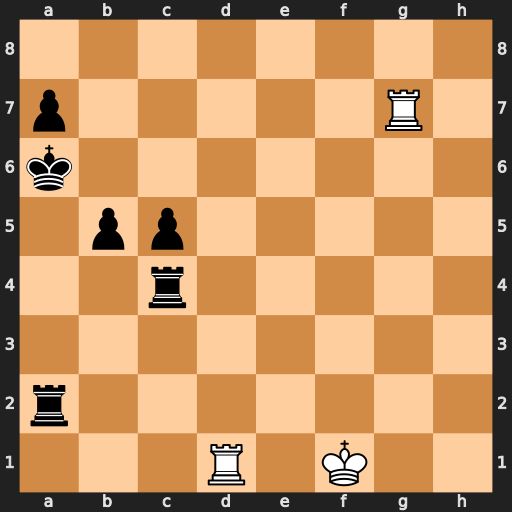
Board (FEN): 8/p5R1/k7/1pp5/2r5/8/r7/3R1K2
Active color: w
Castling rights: -
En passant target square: -
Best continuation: Rd6+ Ka5 Rxa7+ Kb4 Rxa2